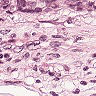
Metastatic tissue present: yes